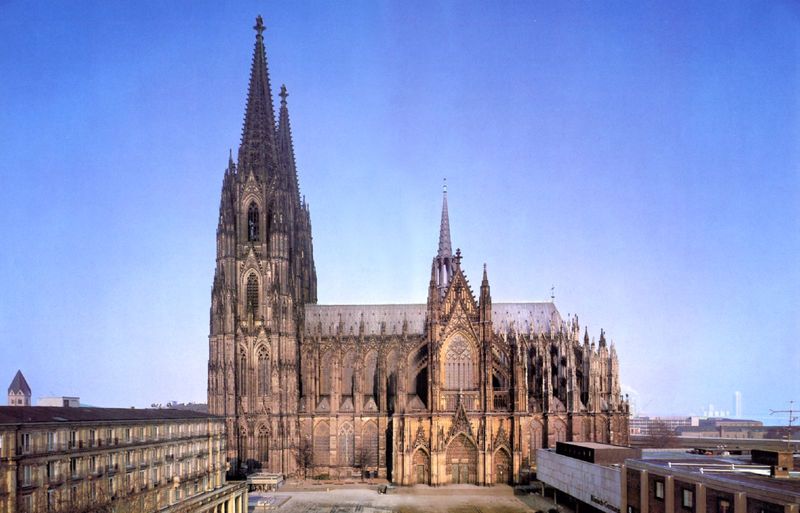
Titel: Kölner Dom St. Peter und Maria
Standort: Köln, Dom (EU - D - NRW)
Schlagwörter: blau, himmel, stadt, fenster, grau, säulen, dach, gebäude, haus, architektur, häuser, kirche, gotik, turm, farbig, fassade, türe, wolkenlos, platz, seitenansicht, tor, foto, fotografie, photographie, türme, dom, seite, münster, kathedrale, photo, gotisch, spitzbogen, streben, durchbrochen, masswerk, kriche, fialen, dachreiter, hochhaus, köln, gotig, häsuer, baukran, domplatte, ühoto, seitfassade